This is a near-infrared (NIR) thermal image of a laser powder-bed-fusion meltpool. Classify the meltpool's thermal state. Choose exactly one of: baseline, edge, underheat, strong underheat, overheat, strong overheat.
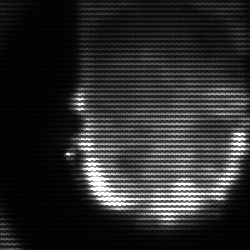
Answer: baseline